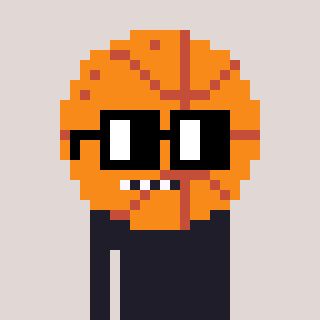
a pixel art character with square black glasses, a basketball-shaped head and a hotbrown-colored body on a warm background